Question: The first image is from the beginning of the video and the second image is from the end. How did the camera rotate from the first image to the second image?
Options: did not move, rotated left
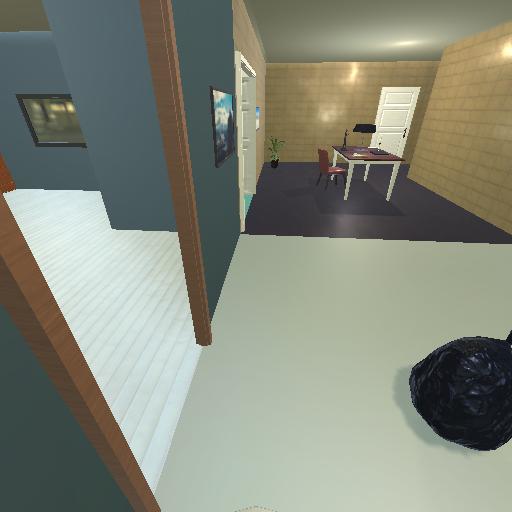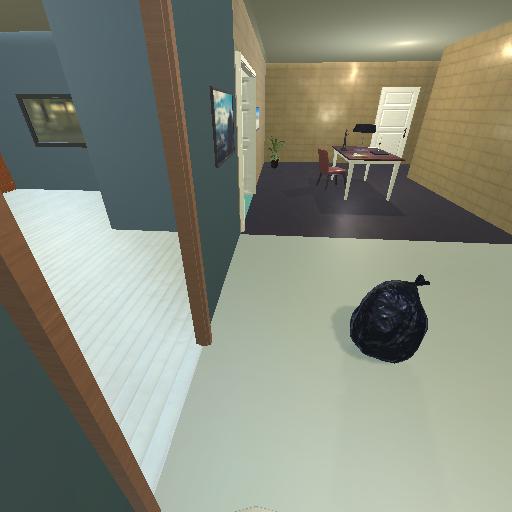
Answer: did not move